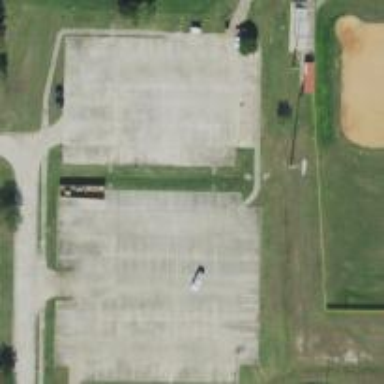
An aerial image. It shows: Parking space.